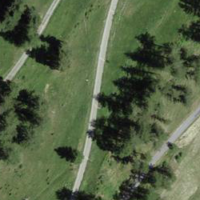
EUNIS habitat code: 26
Species observed at this site:
Pyrgus alveus
Erebia euryale
Stellaria graminea
Parnassia palustris
Cupido minimus
Sonchus asper
Euphorbia cyparissias